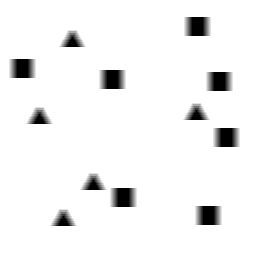
Squares: 7
Triangles: 5
Stars: 0
Total shapes: 12